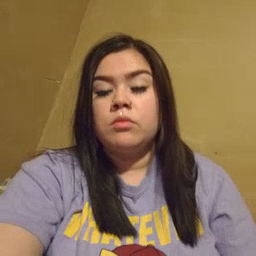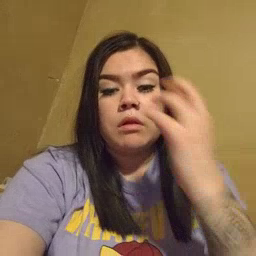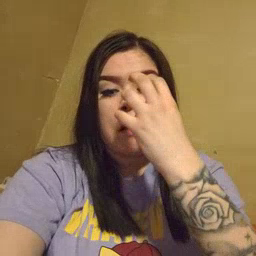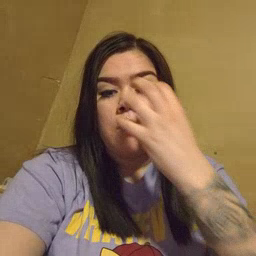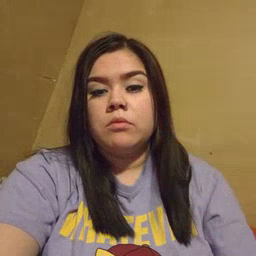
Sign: clown